Interaction volume radius: 10 \u00c5
Interaction volume height: 25 \u00c5
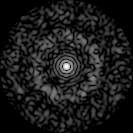
Disorder parameter: 0.8383